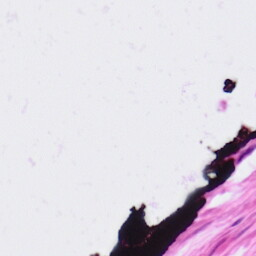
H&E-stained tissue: Ovarian